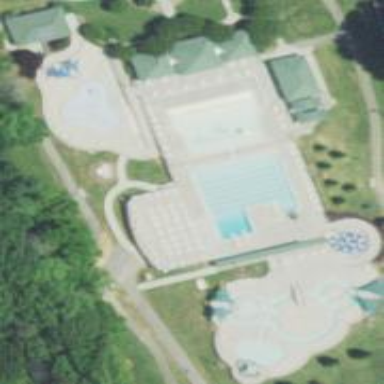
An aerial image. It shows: Sports center specializing in swimming activities located on leisure land.